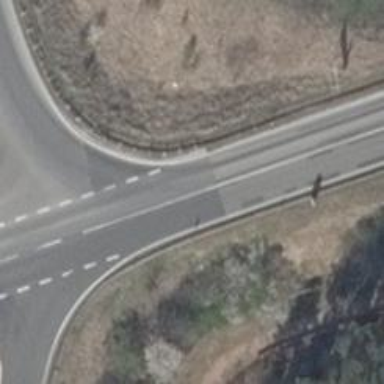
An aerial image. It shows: Motorway link with asphalt surface.